Question: This question is to broad, I know, but anyway...
How can I achieve the same result as the image below using HTML, CSS and JS (maybe images)? The number of "levels" are unpredictable and every "level" of the building must be clickable, an '<a href="#"></a>', or something like this.

Is that possible?
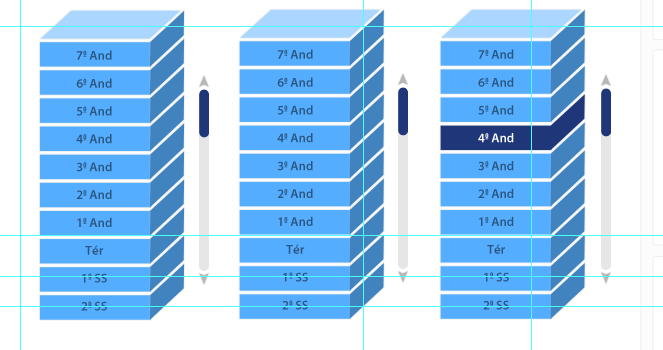
Answer: I build something with css transformations. Not perfect but i guess you'll see the point. It's using transformations for the roof and the side elements and adds the side elements through a pseudo class.
'''
#stack {
padding: 10px;
}
.roof {
width: 100px;
height: 20px;
background: #aff;
transform: translateX(10px) skewX(135deg);
padding-top: -20px;
}
.level {
text-align: center;
width: 100px;
height: 20px;
background: #99f;
margin: 1px;
}
.level:after {
display: block;
width: 20px;
height: 20px;
background: #00f;
content: "";
margin-left: 100px;
transform: translateY(-30px) skewY(135deg);
}
.level:hover {
background: #f99;
}
.level:hover:after {
background: #f00;
}
'''
'''
<div id="stack">
<div class="roof"></div>
<div class="level">1</div>
<div class="level">2</div>
<div class="level">3</div>
<div class="level">4</div>
</div>
'''
Feel free to use links inside of the levels.
Edit: added ':hover' highlighting